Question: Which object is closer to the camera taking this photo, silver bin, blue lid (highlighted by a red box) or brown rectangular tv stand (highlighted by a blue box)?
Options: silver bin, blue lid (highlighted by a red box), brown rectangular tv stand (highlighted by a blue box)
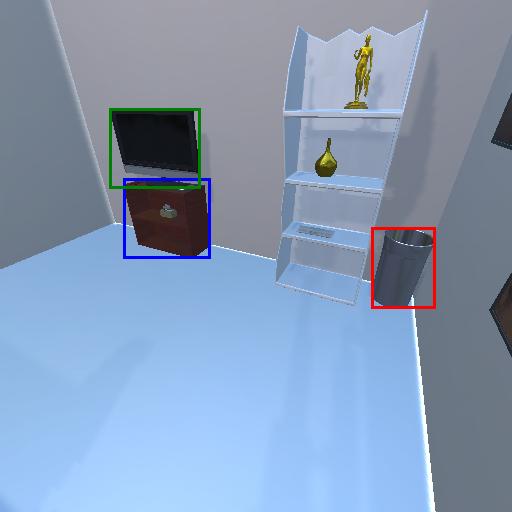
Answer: silver bin, blue lid (highlighted by a red box)